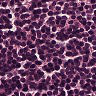
Metastatic tissue present: no